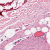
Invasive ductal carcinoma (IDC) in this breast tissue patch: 0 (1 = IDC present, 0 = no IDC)